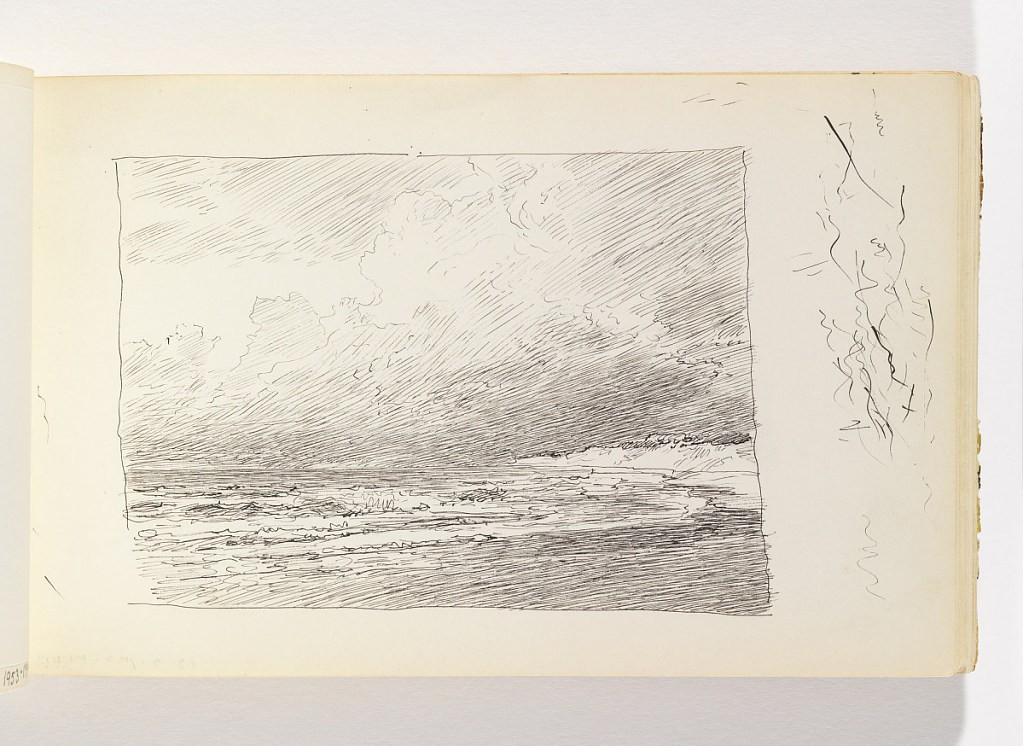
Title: Study of Clouds and Waves
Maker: William Trost Richards, American, 1833–1905
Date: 1890–1900
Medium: Pen and black ink on off-white wove paper
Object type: Sketchbook folio
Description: Waves coming into beach with outcropping of land in the distance at right. Well-defined, imposing clouds in the sky. Miscellaneous pen strokes in margin to right of image.